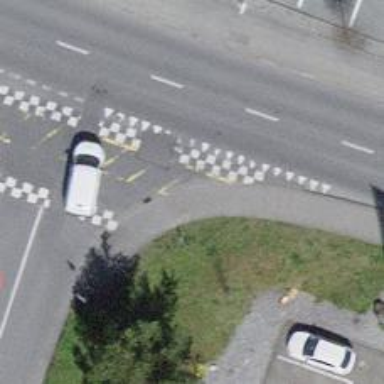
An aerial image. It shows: Kerb barrier.